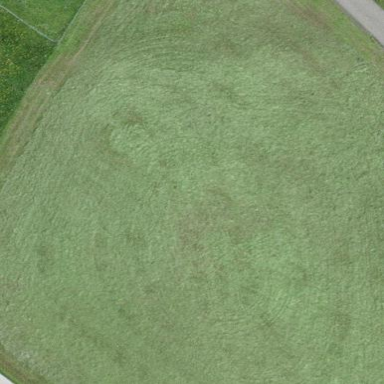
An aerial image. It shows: Beautiful meadow.